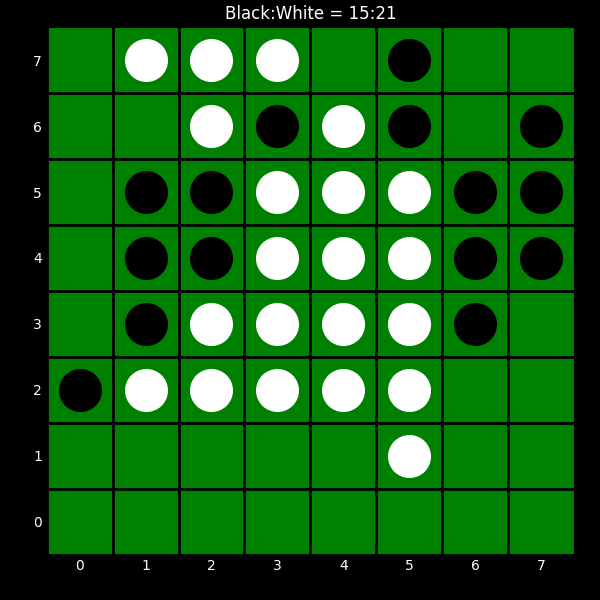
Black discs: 15
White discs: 21